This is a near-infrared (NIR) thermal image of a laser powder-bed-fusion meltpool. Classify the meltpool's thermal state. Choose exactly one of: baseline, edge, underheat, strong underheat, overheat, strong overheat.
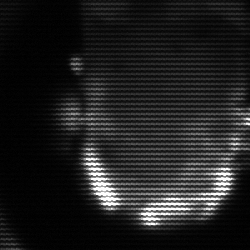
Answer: baseline